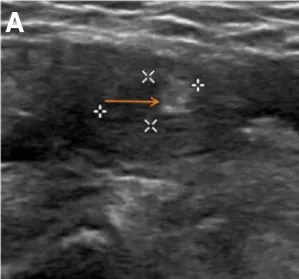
Perioperative data of the patient. (A) The US shows hyperechoic changes in undescended testis (see arrow).
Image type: radiology (ultrasound)